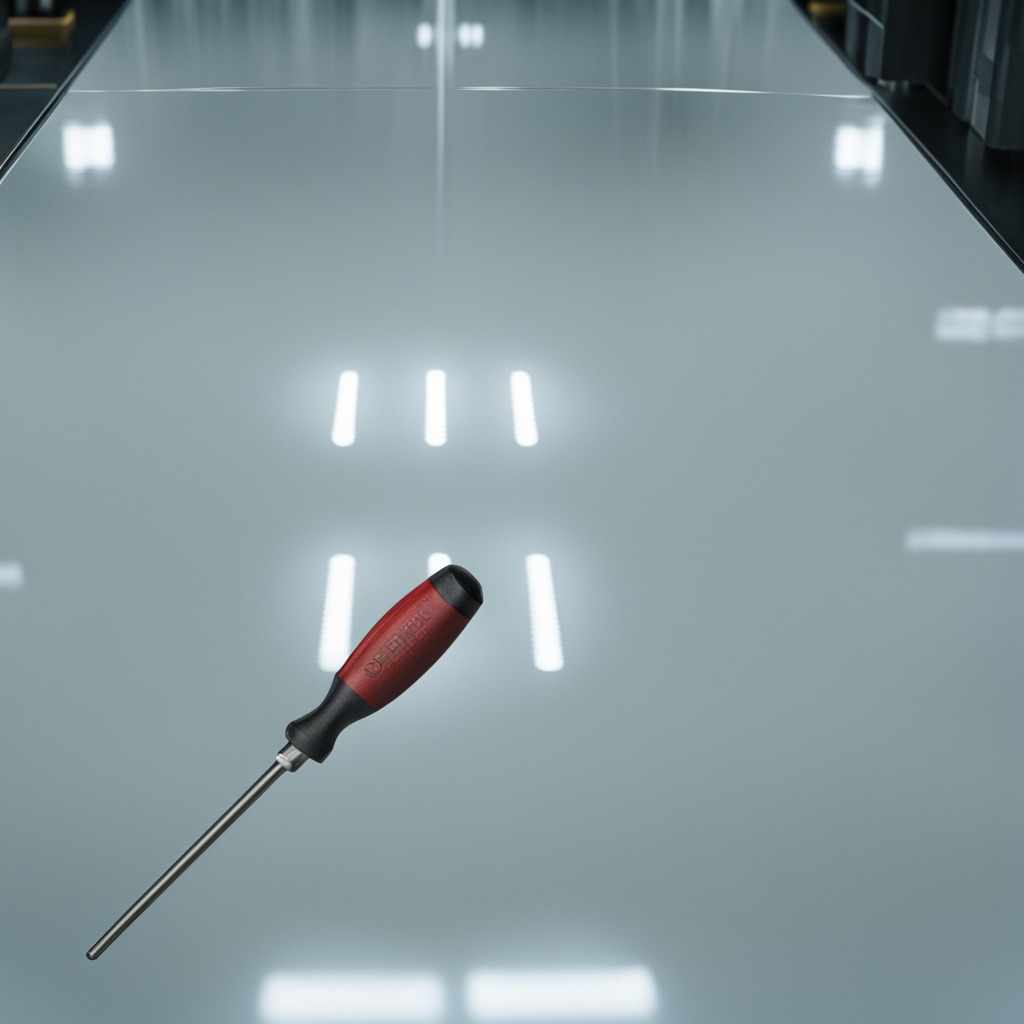
A screwdriver is lying on the table in the ship maintenance bay.